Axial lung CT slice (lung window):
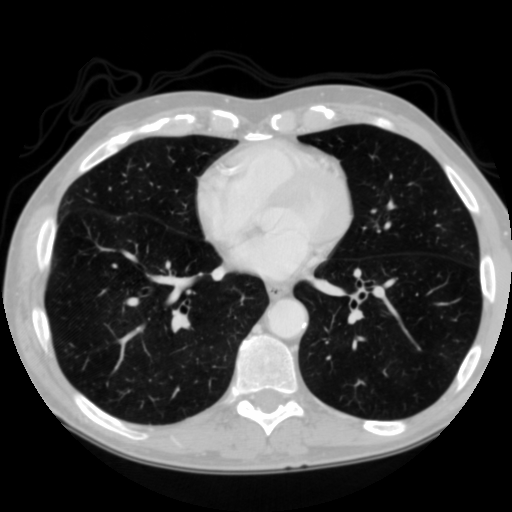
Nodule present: no